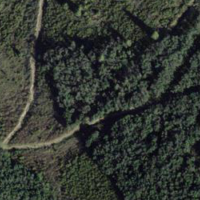
EUNIS habitat code: 41
Species observed at this site:
Alnus alnobetula